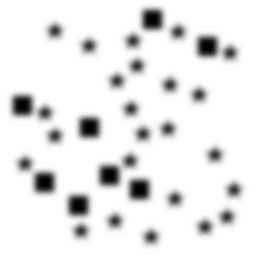
Squares: 8
Triangles: 0
Stars: 24
Total shapes: 32